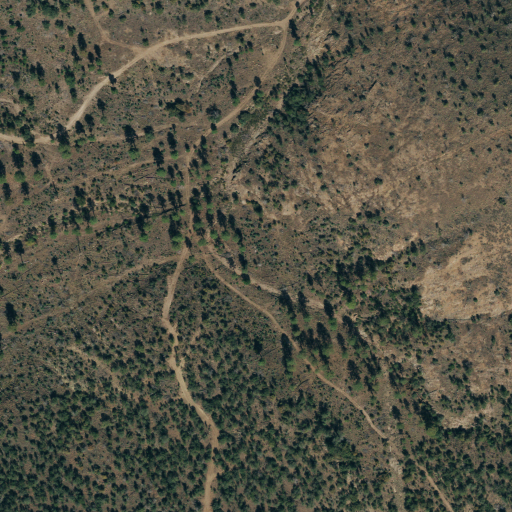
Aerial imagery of valley in Texas named Road Canyon containing evergreen forest, deciduous forest, shrub, and grassland